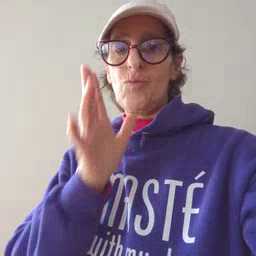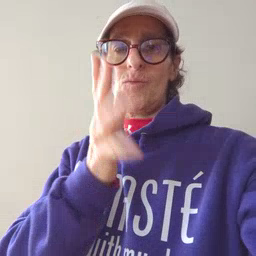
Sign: grandma